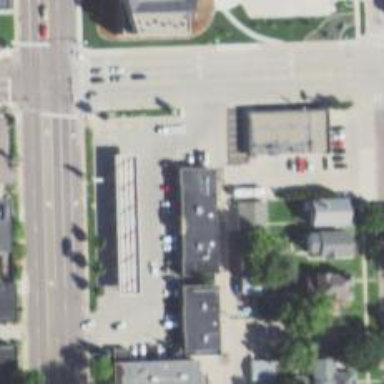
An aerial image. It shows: Convenience shop.